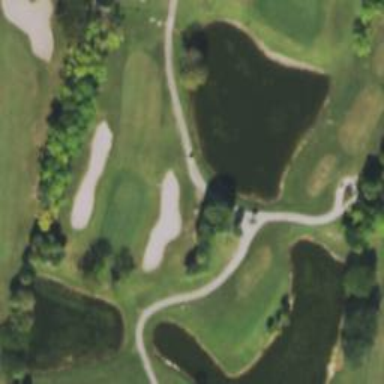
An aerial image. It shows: Water hazard on golf course.